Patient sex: F
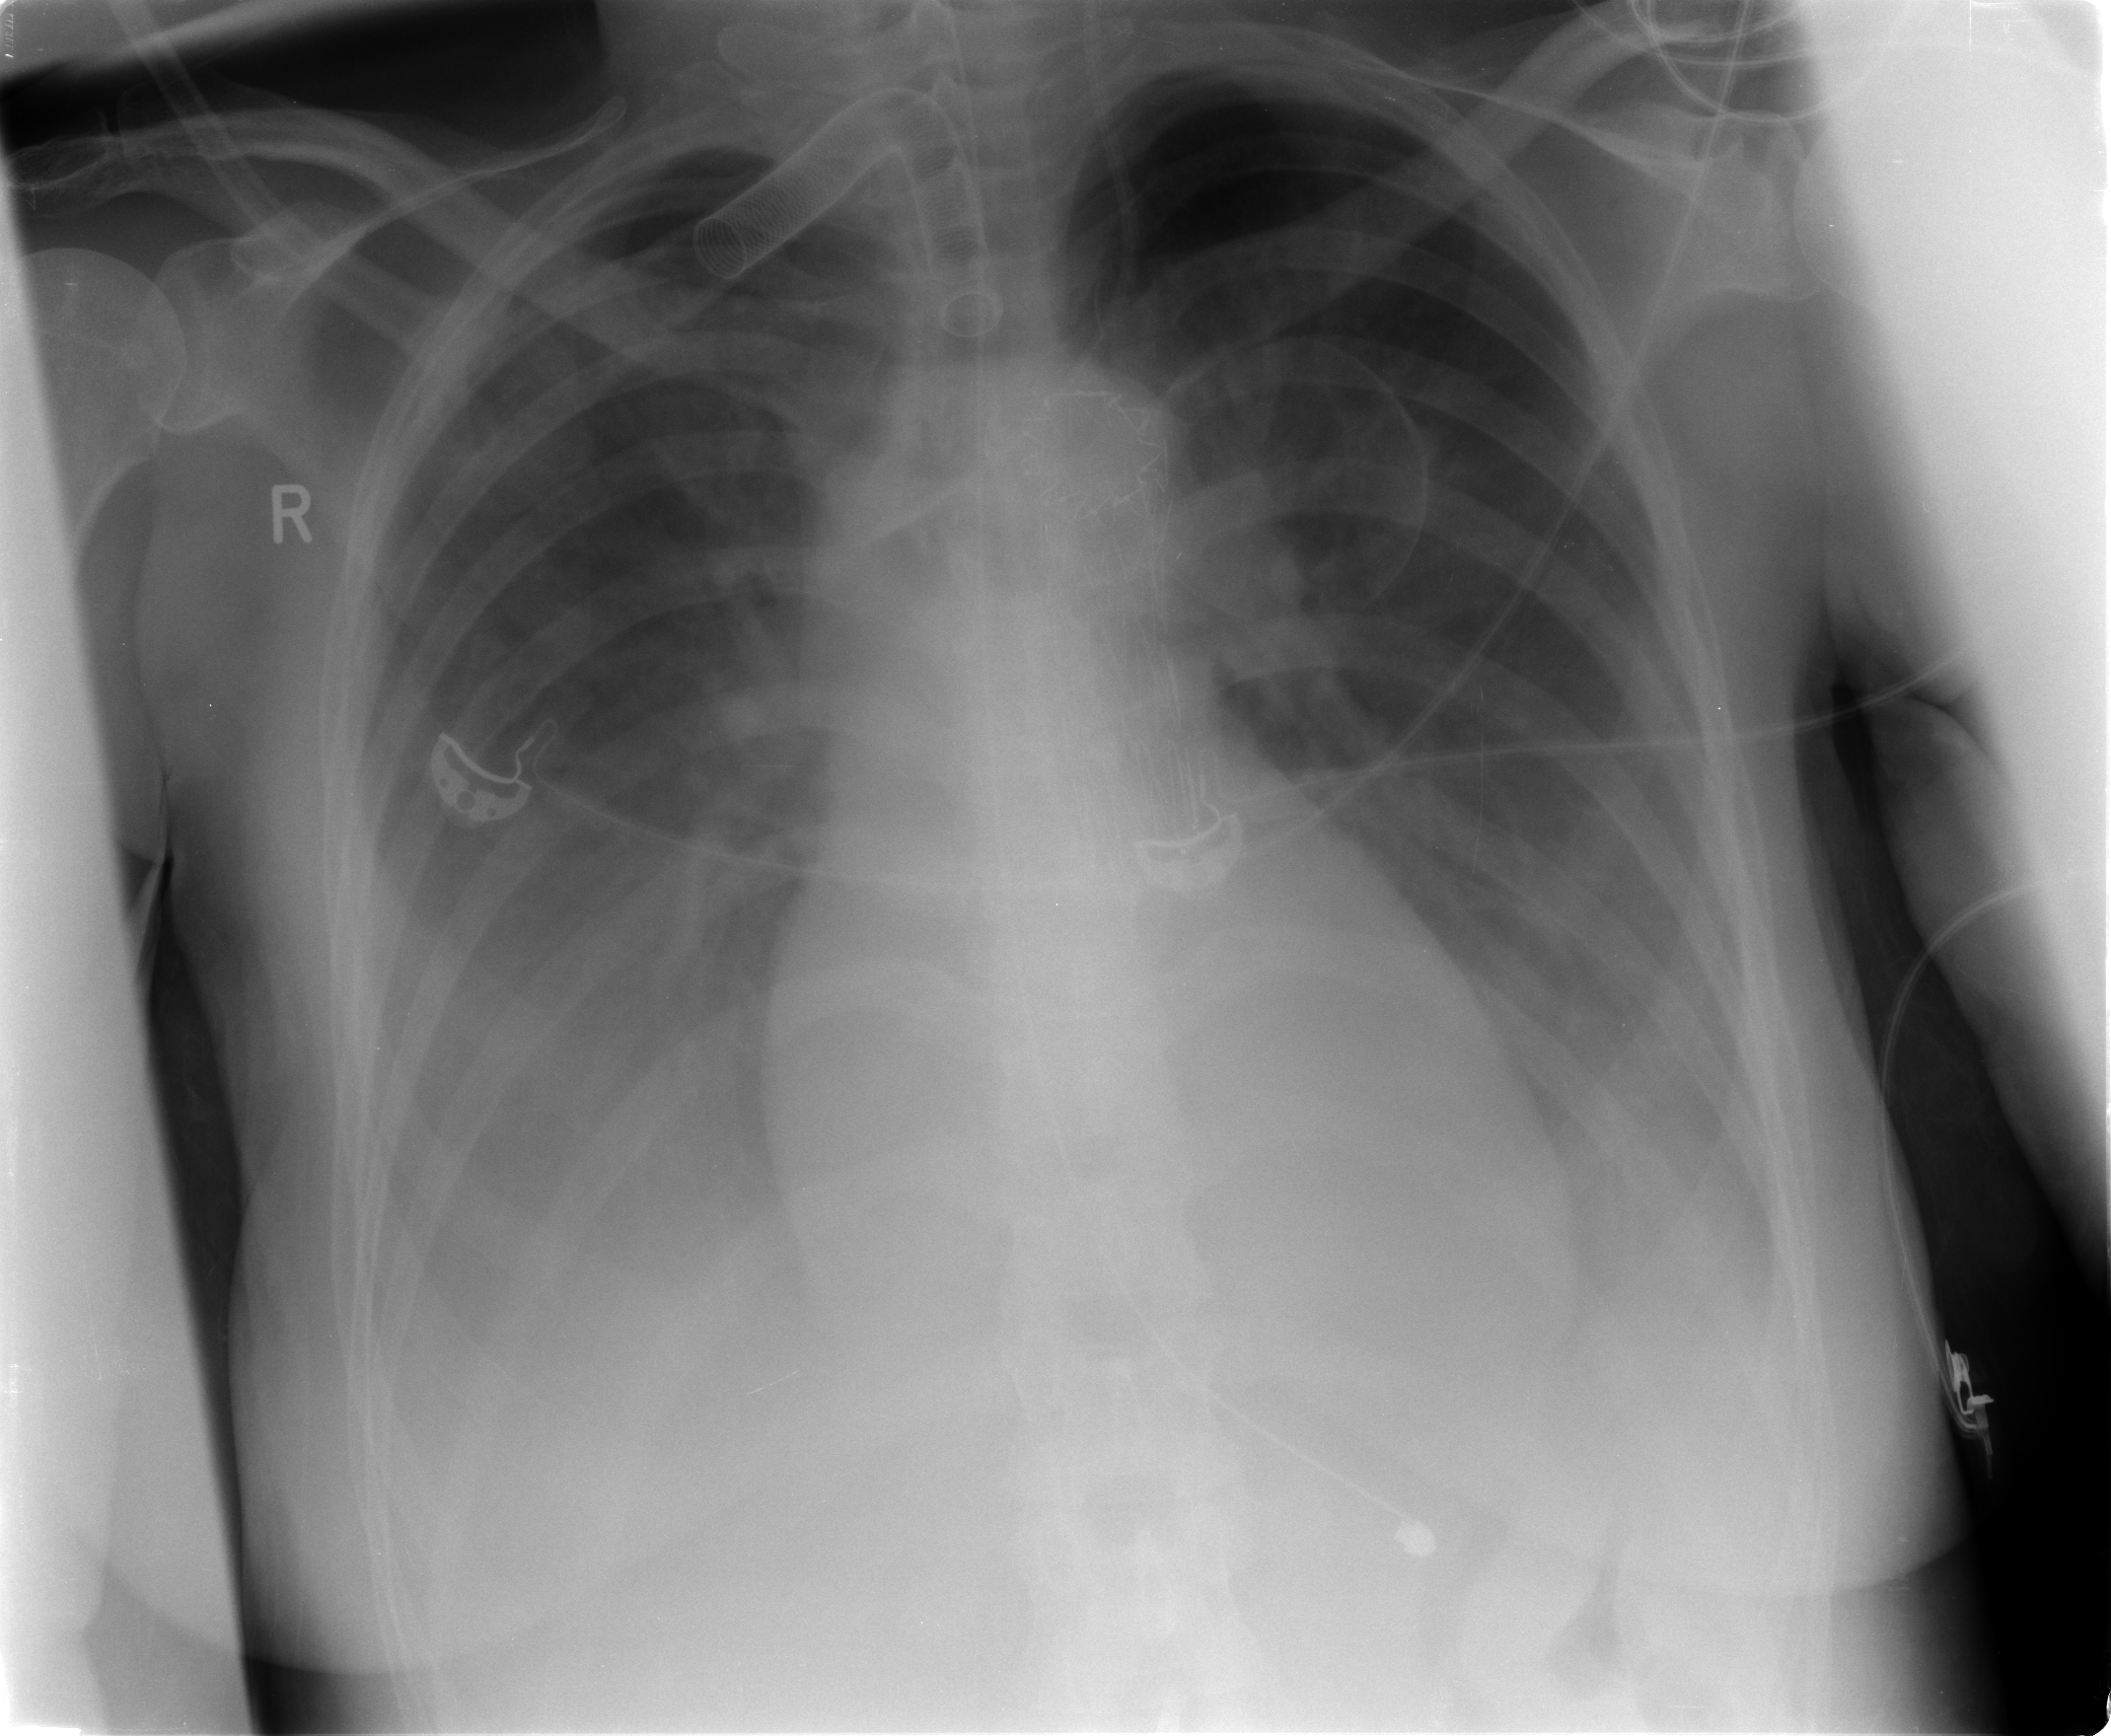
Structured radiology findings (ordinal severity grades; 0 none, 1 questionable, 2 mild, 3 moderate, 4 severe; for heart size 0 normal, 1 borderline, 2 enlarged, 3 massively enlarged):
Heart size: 1
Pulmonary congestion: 2
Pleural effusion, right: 3
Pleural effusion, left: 3
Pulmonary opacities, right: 0
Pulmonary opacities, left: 0
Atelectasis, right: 2
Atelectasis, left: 2